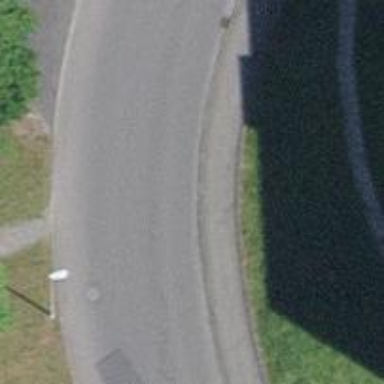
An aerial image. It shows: Kerb serving as barrier.